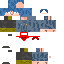
A male human skin with medium skin, wearing brown long hair dressed in a blue hoodie and black pants, featuring a closed mouth.